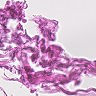
Metastatic tissue present: no